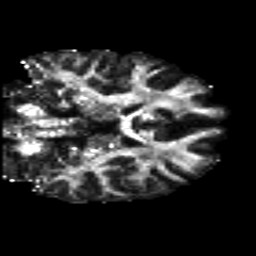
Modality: FA
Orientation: coronal
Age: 29
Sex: male
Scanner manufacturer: siemens
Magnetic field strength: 3 T
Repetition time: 8.8 s
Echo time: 0.085 s